八年级 · 组合几何学
如图, 在 $\Delta A B C D$ 中, 对角线 $A C$ 与 $B D$ 相交于点 $O$, 点 $E, F$ 分别在 $B D$ 和 $D B$ 的延长线上, 且 $D E=B F$, 连接 $A E, C F$.

(1)求证: $\triangle A D E \cong \triangle C B F$;

(2)连接 $A F, C E$. 当 $B D$ 平分 $\angle A B C$ 时, 四边形 $A F C E$ 是什么特殊四边形?

请说明理由.
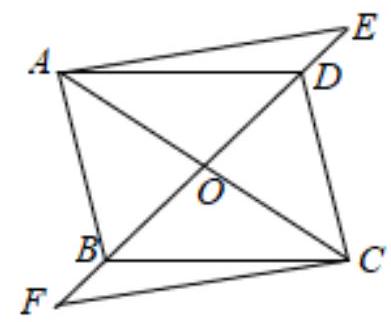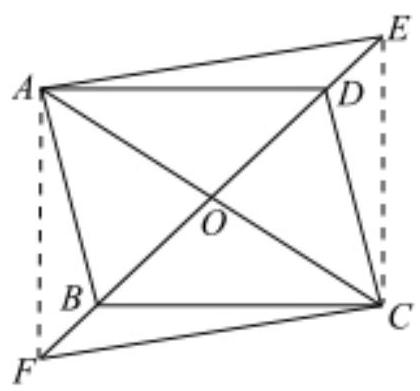
答案: (1)证明: $\because$ 四边形 $A B C D$ 是平行四边形,

$\therefore A D=C B, \angle A D C=\angle C B A$,

$\therefore \angle A D E=\angle C B F$,

在 $\triangle A D E$ 和 $\triangle C B F$ 中,

$\left\{\begin{array}{l}A D=C B \\ \angle A D E=\angle C B F, \\ D E=B F\end{array}\right.$

$\therefore \Delta$

$A D E \cong \triangle C B F(S A S)$

平分 $\angle A B C$ 时, 四边形 $A F C E$ 是菱形,

$B D$ 平分 $\angle A B C$,

$\angle A B D=\angle C B D$,

(2)当 $B D$理由: $\because$

$\therefore$

$\because$ 四边形
$A B C D$ 是平行四边形,

$\therefore O A=O C, O B=O D, A D / / B C$,

$\therefore \angle A D B=\angle C B D$,

$\therefore \angle A B D=\angle A D B$,

$\therefore A B=A D$,

$\therefore$ 平行四边形 $A B C D$ 是菱形,

$\therefore A C \perp B D$,

$\therefore A C \perp E F$

$\because D E=B F$,

$\therefore O E=O F$,

又 $\because O A=O C$,

$\therefore$ 四边形 $A F C E$ 是平行四边形,

$\because A C \perp E F$

$\therefore$ 四边形 $A F C E$ 是菱形.